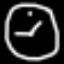
Label: clock